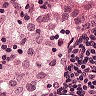
Metastatic tissue present: no